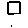
Label: square